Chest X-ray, AP view. Patient: 48 years old, sex M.
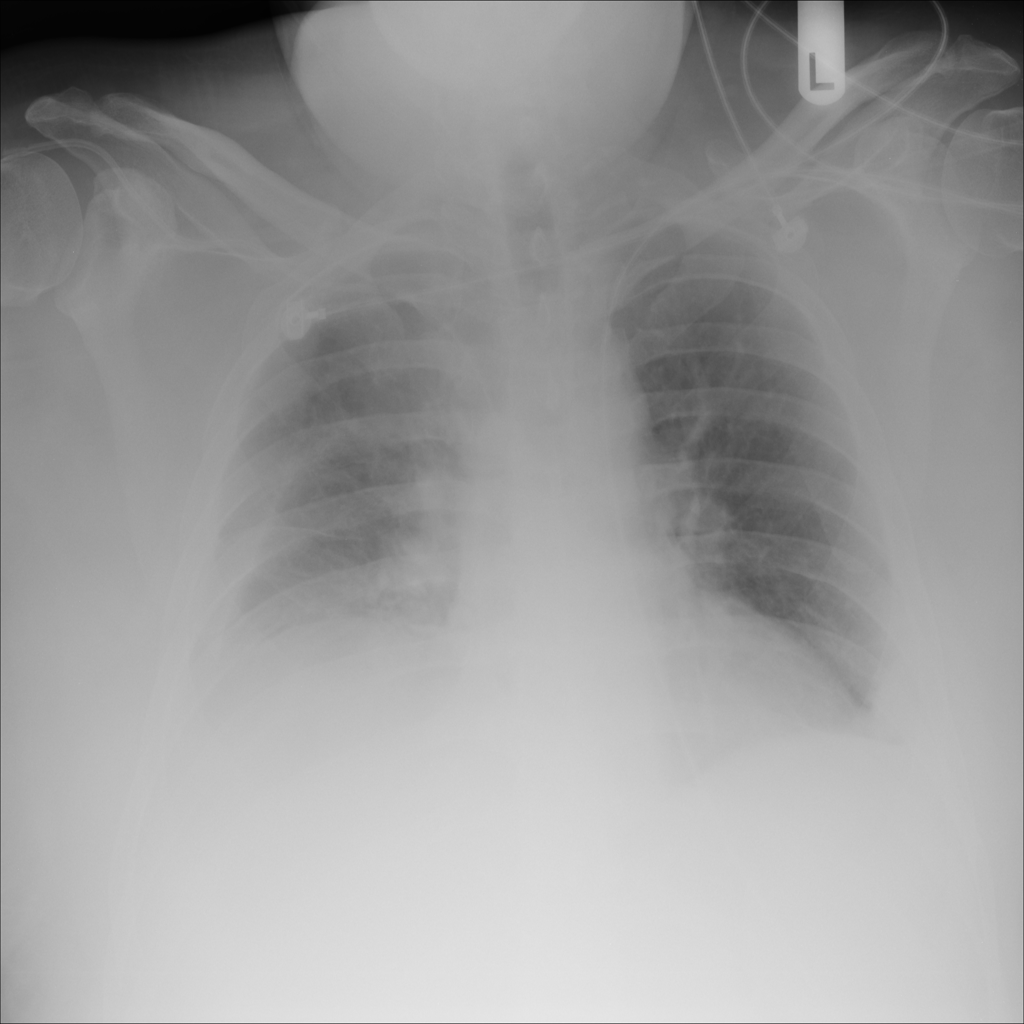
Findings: No Finding